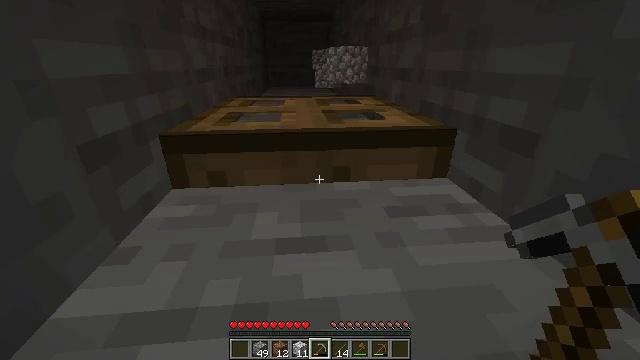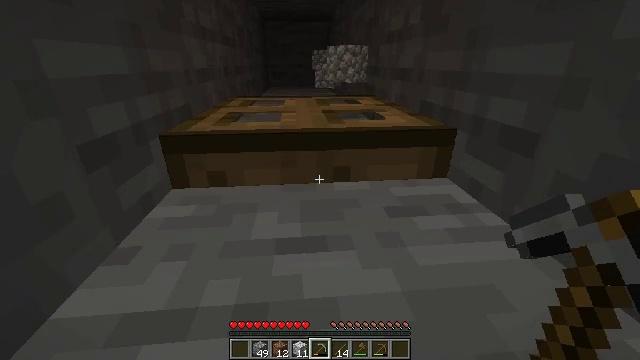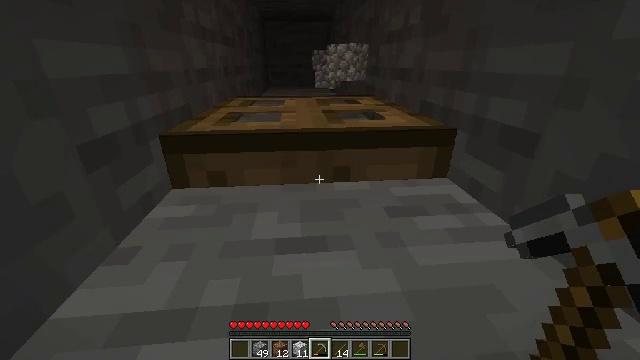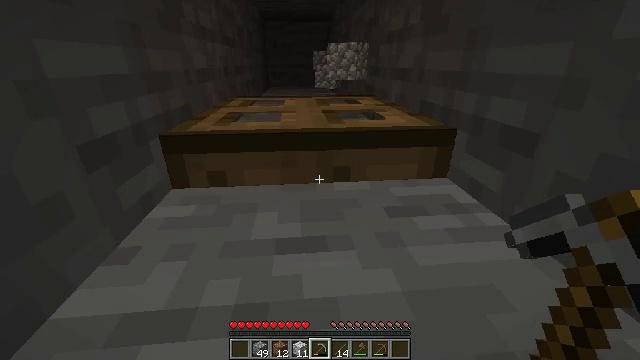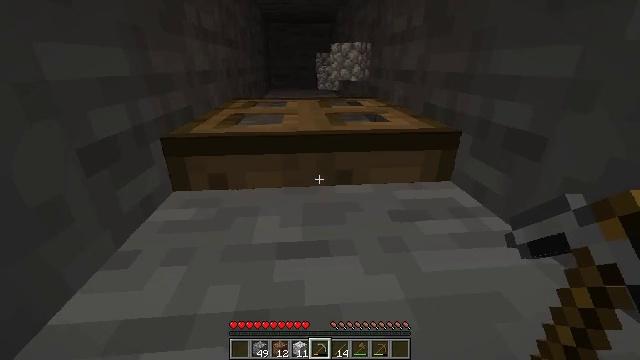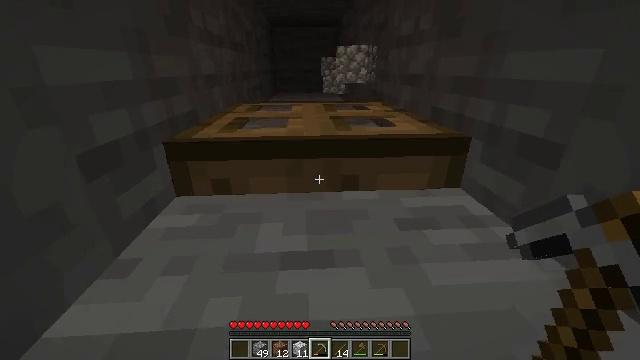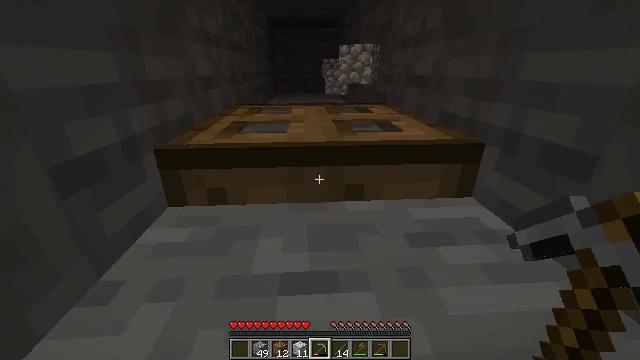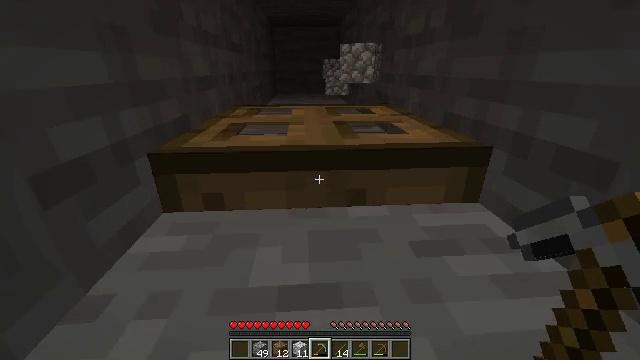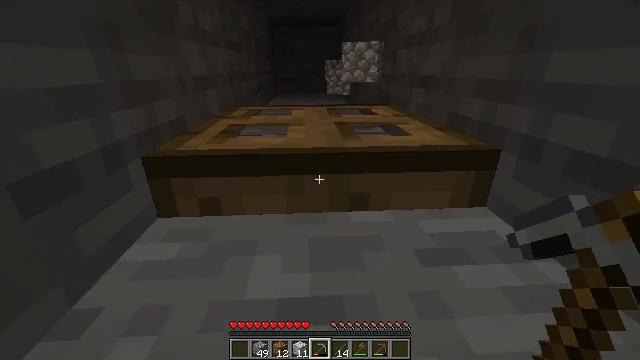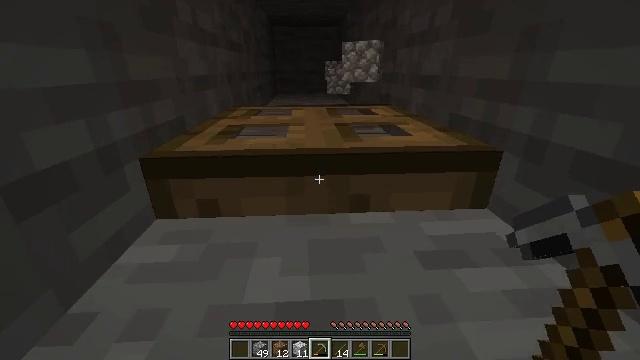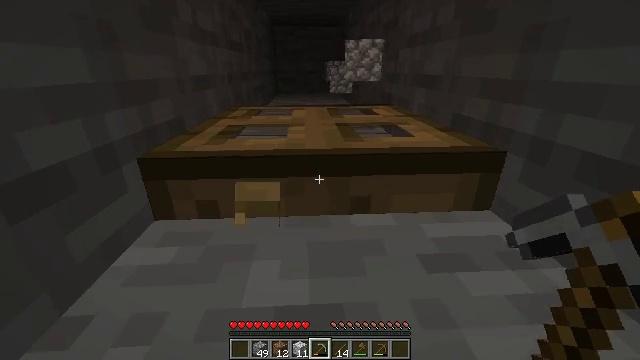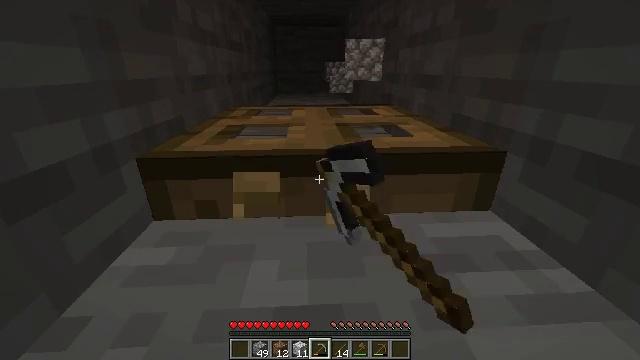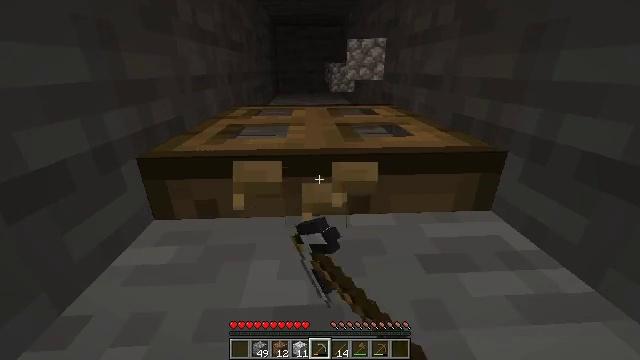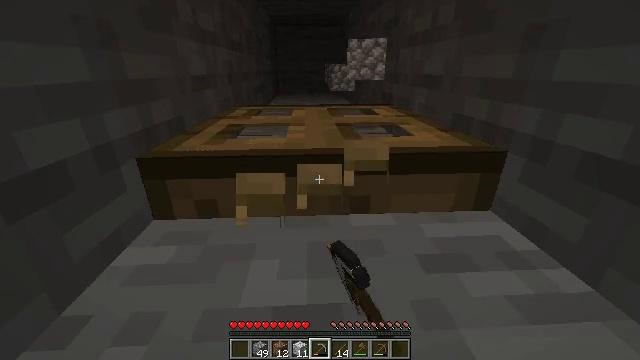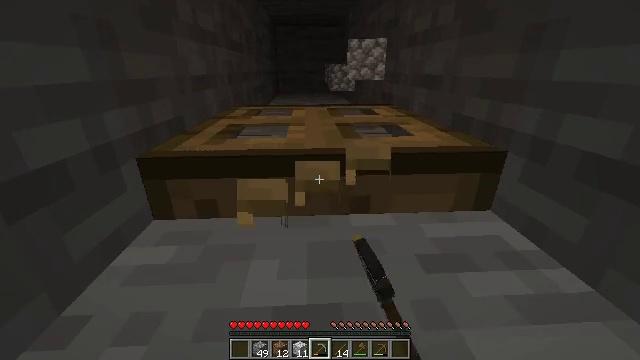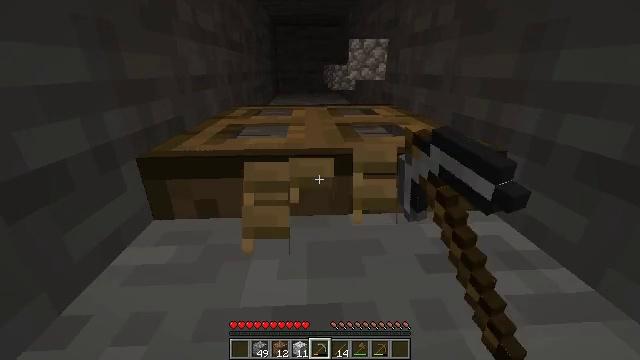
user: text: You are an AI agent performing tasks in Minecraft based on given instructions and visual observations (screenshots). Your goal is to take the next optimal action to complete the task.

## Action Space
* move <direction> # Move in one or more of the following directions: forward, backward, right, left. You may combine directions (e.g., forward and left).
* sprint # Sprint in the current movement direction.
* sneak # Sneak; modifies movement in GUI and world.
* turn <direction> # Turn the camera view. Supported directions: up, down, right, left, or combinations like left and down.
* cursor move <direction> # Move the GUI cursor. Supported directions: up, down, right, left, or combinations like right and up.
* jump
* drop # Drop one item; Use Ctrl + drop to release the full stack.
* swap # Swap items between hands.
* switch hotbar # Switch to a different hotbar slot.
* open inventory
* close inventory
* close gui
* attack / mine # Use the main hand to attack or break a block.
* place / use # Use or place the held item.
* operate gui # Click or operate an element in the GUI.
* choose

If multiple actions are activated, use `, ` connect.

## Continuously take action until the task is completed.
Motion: motion action
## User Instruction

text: Remove the oak trapdoor from its place.
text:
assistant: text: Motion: no_op
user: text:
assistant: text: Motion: no_op
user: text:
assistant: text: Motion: no_op
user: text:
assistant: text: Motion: move forward
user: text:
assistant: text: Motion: move forward, turn left
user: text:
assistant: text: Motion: move forward
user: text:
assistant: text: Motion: no_op
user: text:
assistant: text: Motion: no_op
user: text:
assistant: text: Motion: no_op
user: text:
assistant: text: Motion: attack / mine
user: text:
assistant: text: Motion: attack / mine
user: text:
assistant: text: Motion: attack / mine
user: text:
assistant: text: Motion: attack / mine
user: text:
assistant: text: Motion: attack / mine
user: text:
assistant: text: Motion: attack / mine
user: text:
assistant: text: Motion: attack / mine
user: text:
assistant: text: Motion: attack / mine
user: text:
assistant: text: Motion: attack / mine
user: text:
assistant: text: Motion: attack / mine
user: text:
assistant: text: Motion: attack / mine
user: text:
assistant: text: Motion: attack / mine
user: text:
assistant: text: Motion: attack / mine
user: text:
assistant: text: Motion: attack / mine
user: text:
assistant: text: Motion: turn up, attack / mine
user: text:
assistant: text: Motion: attack / mine
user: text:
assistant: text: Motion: attack / mine
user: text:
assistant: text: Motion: attack / mine
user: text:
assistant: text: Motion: attack / mine
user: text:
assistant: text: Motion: attack / mine
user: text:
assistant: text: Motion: attack / mine